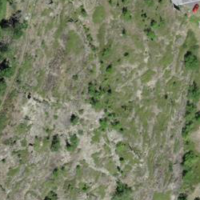
EUNIS habitat code: 31
Species observed at this site:
Prunus spinosa